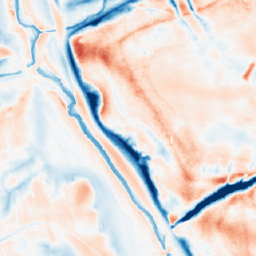
Category: trend_removal
Decomposition family: local_polynomial
Decomposition parameters: window_size: 31
degree: 1
Upsampling method: nearest
Upsampling parameters: scale: 2
Upsampling scale: 2